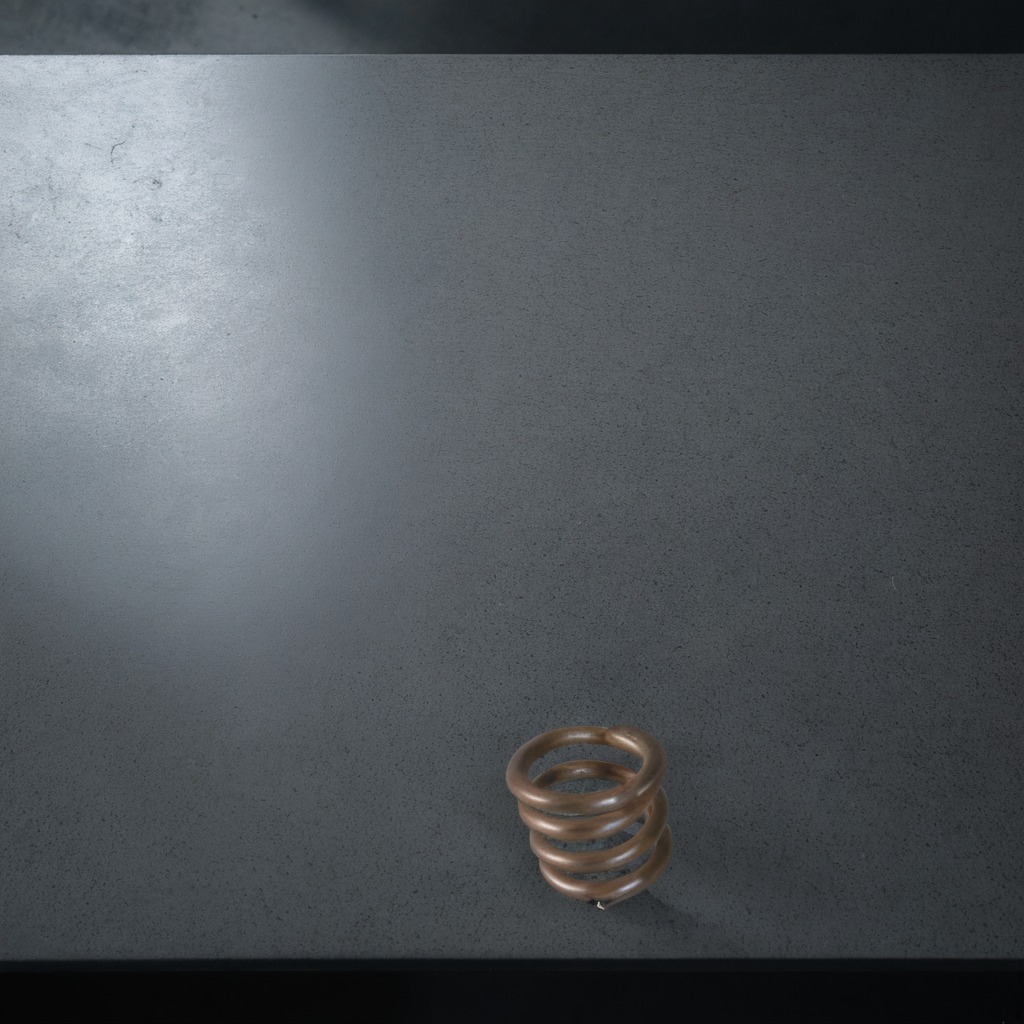
A coiled metal spring is lying on a clean granite table inside a workshop at night.